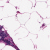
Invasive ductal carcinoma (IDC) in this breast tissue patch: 0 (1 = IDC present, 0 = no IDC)